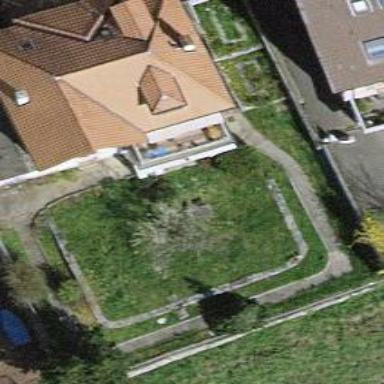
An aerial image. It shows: Garden area designated for leisure land.